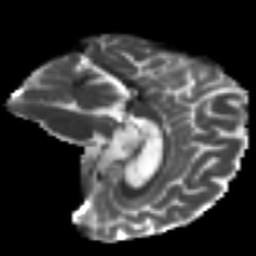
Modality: T2w
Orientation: sagittal
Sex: male
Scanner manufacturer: ge
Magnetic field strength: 3 T
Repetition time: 7 s
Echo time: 0.08 s